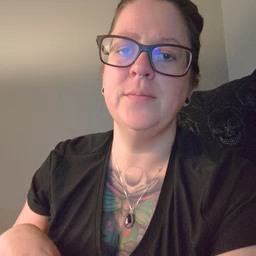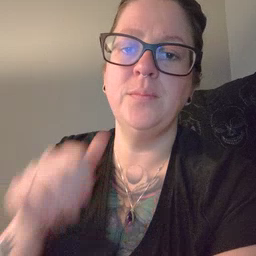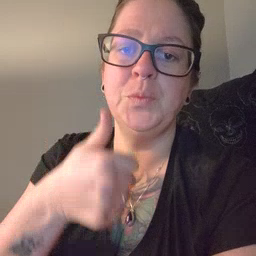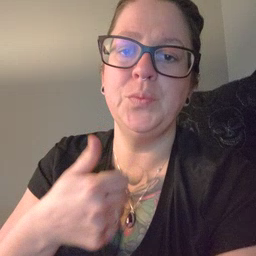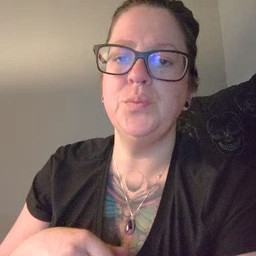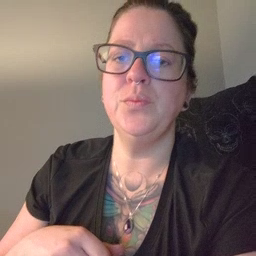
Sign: tomorrow